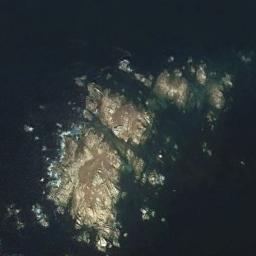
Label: island